Field crop: maize
Growth stage: 1
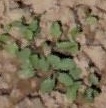
Species: convolvulus